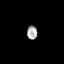
Tissue: prostate
Cell type: Epithelial cells
Senescence score: 0.269
Nuclear area (px): 138
Mean DAPI intensity: 171.109